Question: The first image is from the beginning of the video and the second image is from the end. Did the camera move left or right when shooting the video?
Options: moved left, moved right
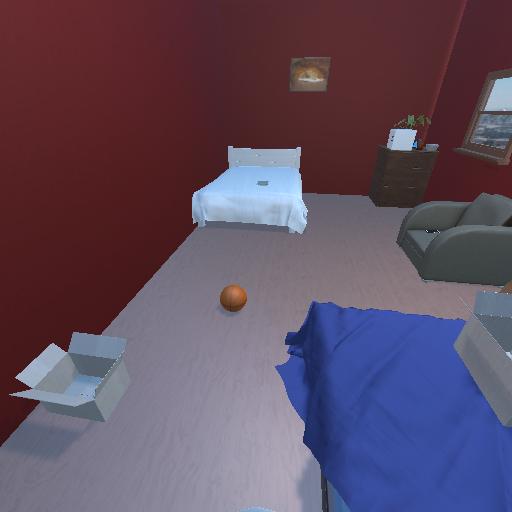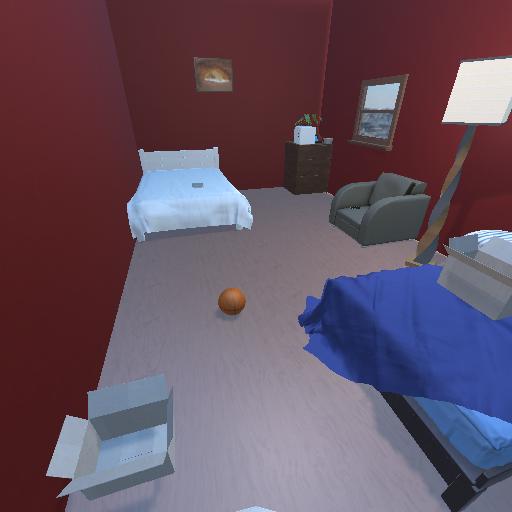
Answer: moved left